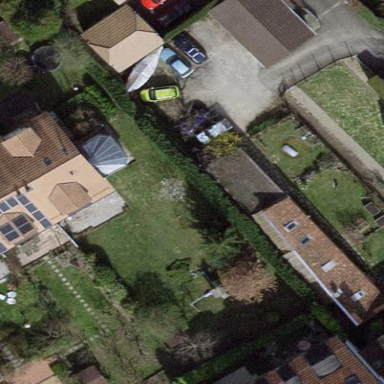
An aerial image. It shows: Garden surrounded by fence.